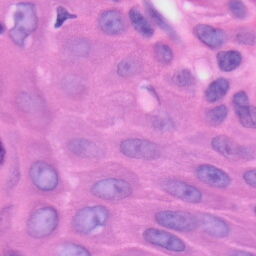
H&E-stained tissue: Skin